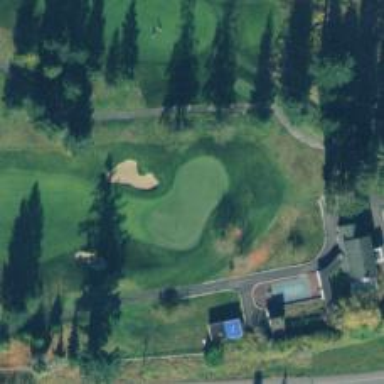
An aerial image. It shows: View of golf hole.